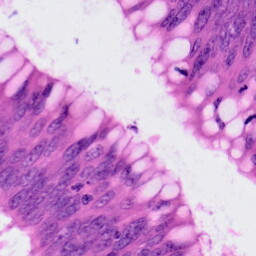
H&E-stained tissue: Colon